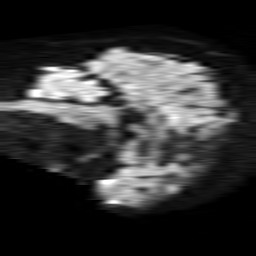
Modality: TRACE
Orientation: sagittal
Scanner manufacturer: philips
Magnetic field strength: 1.5 T
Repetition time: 4.6 s
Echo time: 0.08941 s